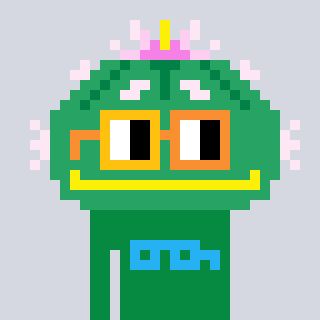
a pixel art character with square yellow and orange glasses, a peyote-shaped head and a green-colored body on a cool background